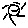
Label: sun